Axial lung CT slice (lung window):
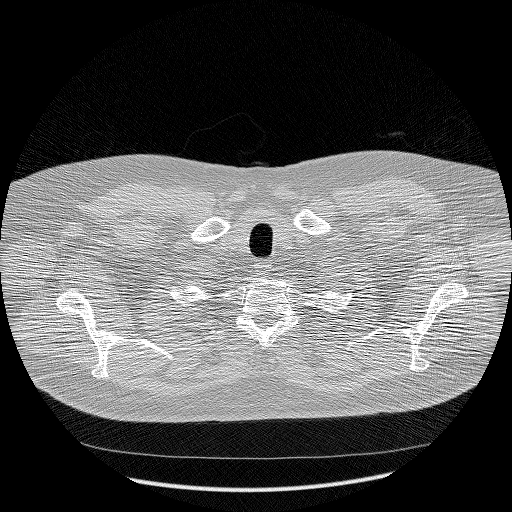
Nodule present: no